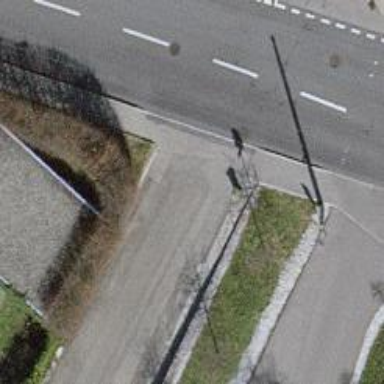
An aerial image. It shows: Unmarked crossing on the road.